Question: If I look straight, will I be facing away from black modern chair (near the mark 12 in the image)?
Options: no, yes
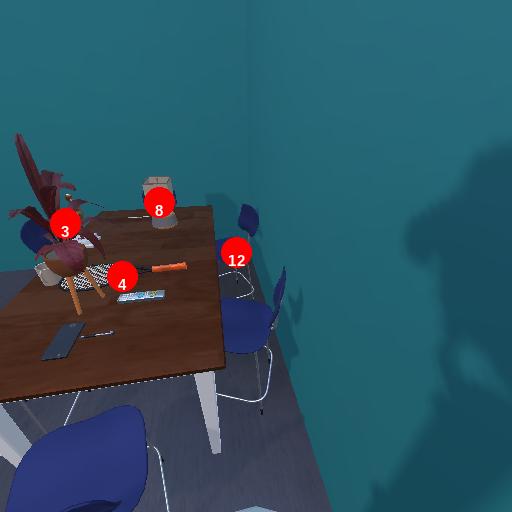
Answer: no